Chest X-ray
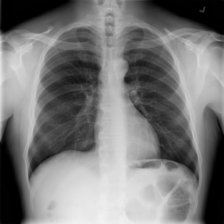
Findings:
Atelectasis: negative
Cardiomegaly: negative
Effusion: negative
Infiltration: negative
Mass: negative
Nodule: negative
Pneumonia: negative
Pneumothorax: negative
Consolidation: negative
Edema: negative
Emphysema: negative
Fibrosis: negative
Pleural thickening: negative
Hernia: negative